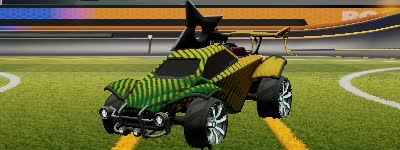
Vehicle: octane